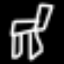
Label: chair